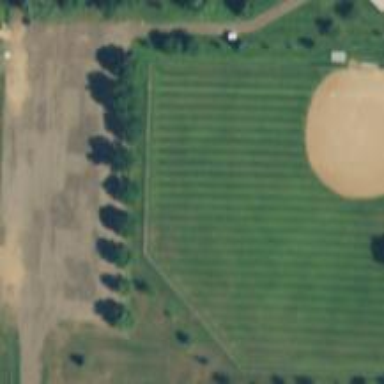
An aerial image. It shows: Baseball pitch for leisure land.